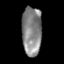
Tissue: prostate
Cell type: Endothelial cells
Senescence score: 0.6966
Nuclear area (px): 942
Mean DAPI intensity: 133.825